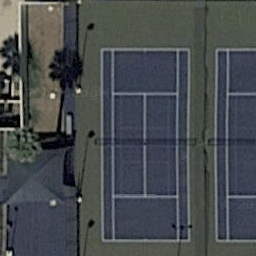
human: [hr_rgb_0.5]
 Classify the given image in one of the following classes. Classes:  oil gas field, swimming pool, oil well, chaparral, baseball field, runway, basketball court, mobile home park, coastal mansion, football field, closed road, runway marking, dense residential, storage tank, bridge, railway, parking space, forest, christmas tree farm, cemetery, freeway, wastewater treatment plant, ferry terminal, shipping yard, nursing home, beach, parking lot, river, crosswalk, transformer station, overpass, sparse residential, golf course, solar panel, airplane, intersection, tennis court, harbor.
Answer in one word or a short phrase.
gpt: tennis court